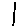
Label: line